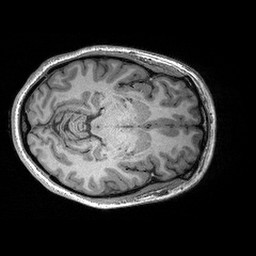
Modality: T1w
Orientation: axial
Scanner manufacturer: siemens
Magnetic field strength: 3 T
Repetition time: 2.3 s
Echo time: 0.00298 s